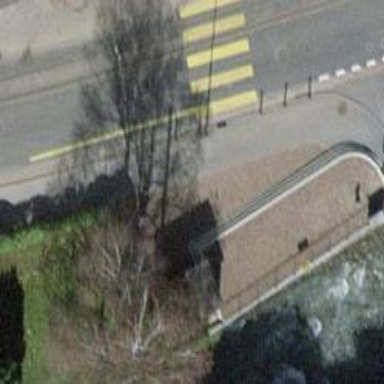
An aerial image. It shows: Bollard barrier.